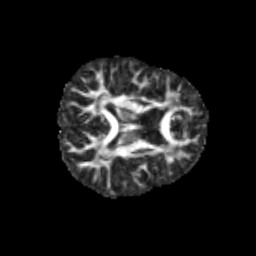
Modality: FA
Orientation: axial
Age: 13
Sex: female
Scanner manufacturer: siemens
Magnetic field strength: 3 T
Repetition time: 3.8 s
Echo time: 0.07 s